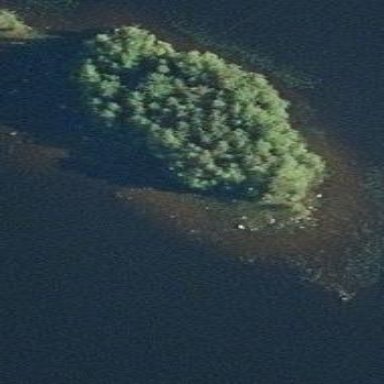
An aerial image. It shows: Image showing island.